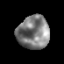
Tissue: prostate
Cell type: T cells
Senescence score: 0.2258
Nuclear area (px): 1034
Mean DAPI intensity: 126.832